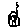
Label: house